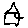
Label: house